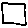
Label: square